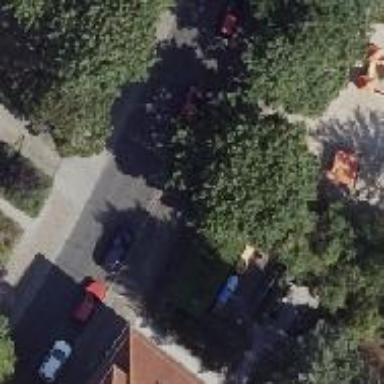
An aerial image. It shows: Residential road with asphalt surface. Both sides have sidewalks.